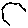
Label: hexagon